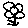
Label: flower